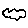
Label: cloud